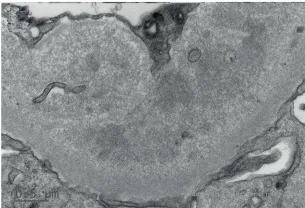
Electron micrographs of kidney transplant biopsy. (D) Higher power view of deposits showing vaguely fibrillary substructure.
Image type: pathology (h&e)